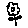
Label: flower